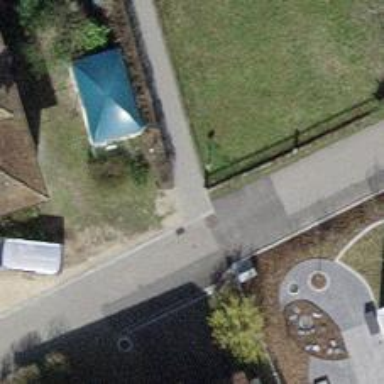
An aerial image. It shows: Bollard barrier.